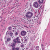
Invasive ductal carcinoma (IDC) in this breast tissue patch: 0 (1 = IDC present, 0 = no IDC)